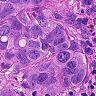
Metastatic tissue present: yes